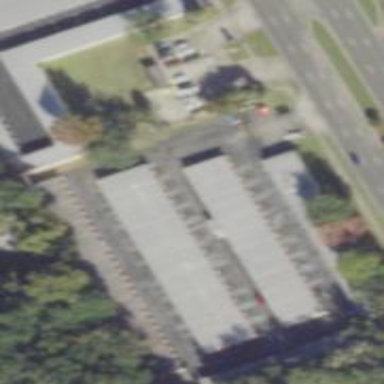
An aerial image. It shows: Building used for storage rental.